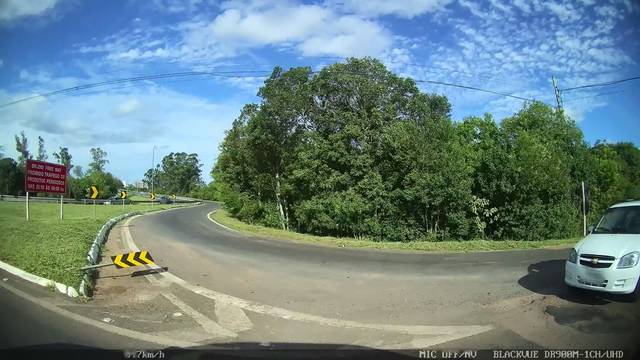
Region: Brazil
Coordinates: -29.956, -51.003